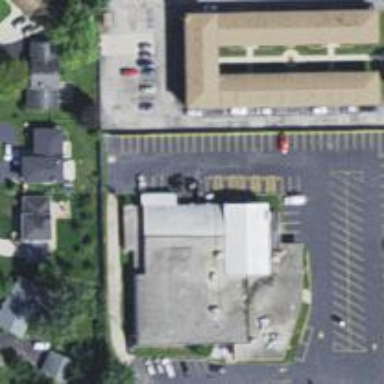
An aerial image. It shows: Building housing bowling alley.